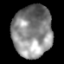
Tissue: lung
Cell type: Epithelial cells
Senescence score: 0.1917
Nuclear area (px): 2001
Mean DAPI intensity: 136.816